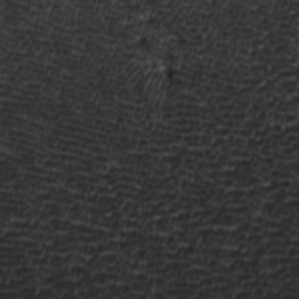
Label: frost